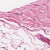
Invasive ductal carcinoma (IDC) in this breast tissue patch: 0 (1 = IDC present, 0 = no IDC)